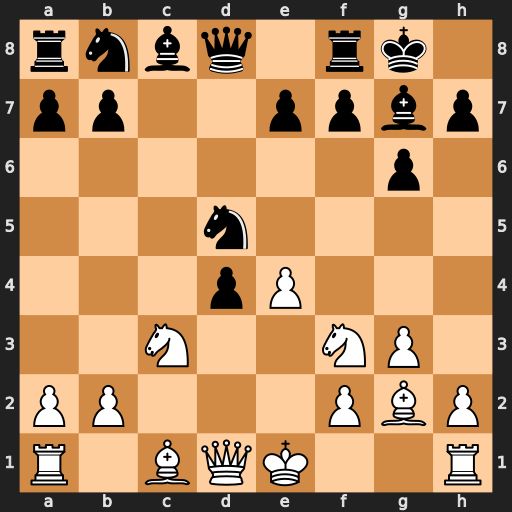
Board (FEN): rnbq1rk1/pp2ppbp/6p1/3n4/3pP3/2N2NP1/PP3PBP/R1BQK2R
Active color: w
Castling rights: KQ
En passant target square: -
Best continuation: Nxd5